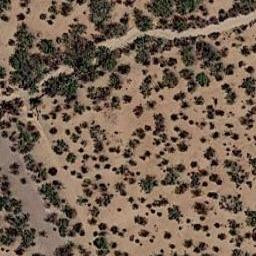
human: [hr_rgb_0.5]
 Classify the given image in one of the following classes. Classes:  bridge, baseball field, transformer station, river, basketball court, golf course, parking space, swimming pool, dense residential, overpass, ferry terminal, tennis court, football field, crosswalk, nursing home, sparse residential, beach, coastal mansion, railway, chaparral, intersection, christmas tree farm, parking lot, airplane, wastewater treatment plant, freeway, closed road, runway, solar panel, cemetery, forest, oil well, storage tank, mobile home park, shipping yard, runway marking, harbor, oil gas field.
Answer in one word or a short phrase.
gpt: chaparral